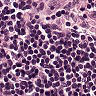
Metastatic tissue present: no